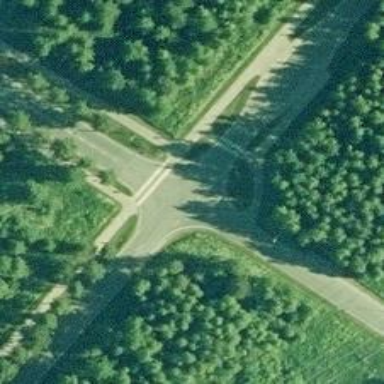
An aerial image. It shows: Road with "give way" sign.